Brain MRI, t1w sequence, axial 2D slice.
Patient: age 26, sex F, weight 78 kg, height 1.78 m
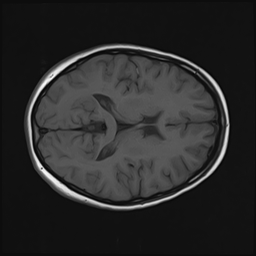